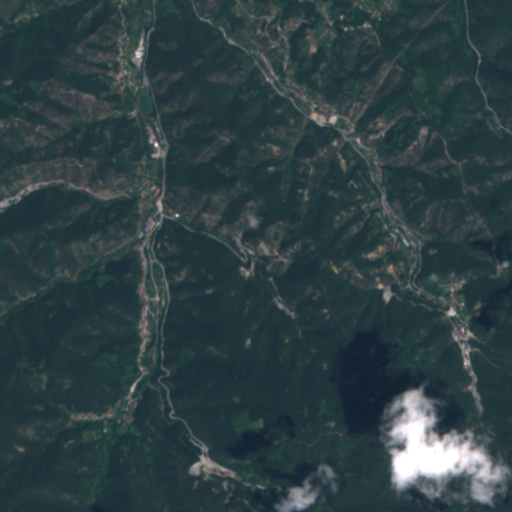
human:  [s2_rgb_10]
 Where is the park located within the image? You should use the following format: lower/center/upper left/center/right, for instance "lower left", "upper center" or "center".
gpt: The park is located in the upper left of the image.
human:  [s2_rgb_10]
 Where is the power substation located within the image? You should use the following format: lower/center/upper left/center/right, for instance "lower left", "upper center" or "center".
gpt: The power substation is located in the upper right of the image.
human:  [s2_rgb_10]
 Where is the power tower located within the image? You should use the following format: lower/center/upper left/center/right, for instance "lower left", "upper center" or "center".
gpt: The power tower is located in the upper right of the image.
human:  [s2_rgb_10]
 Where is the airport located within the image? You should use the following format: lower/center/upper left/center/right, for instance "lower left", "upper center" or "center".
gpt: There is no airport in the image.